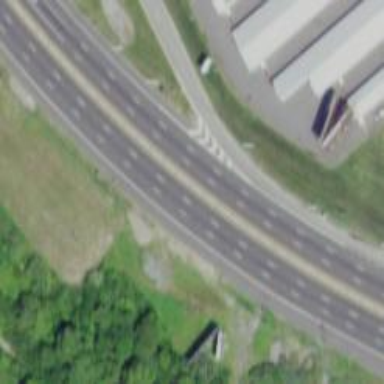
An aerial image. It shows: Asphalt trunk link road with jughandle junction.